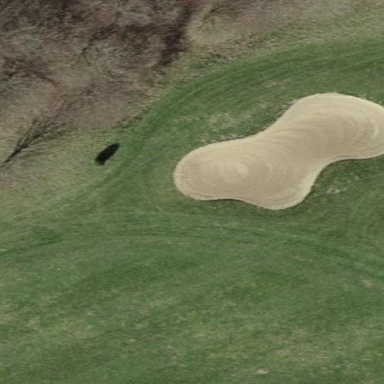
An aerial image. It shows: Sand bunker on golf course.